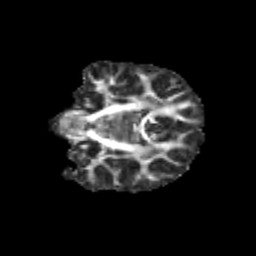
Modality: FA
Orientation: coronal
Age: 12
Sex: male
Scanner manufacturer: siemens
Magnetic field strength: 3 T
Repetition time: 3.8 s
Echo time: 0.07 s